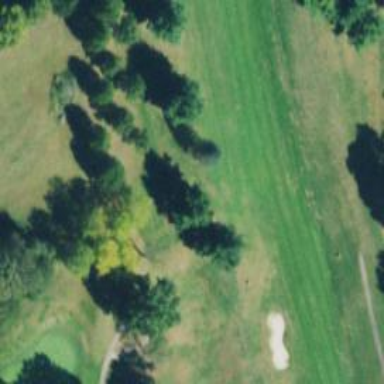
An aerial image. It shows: Grass area designated as golf tee.